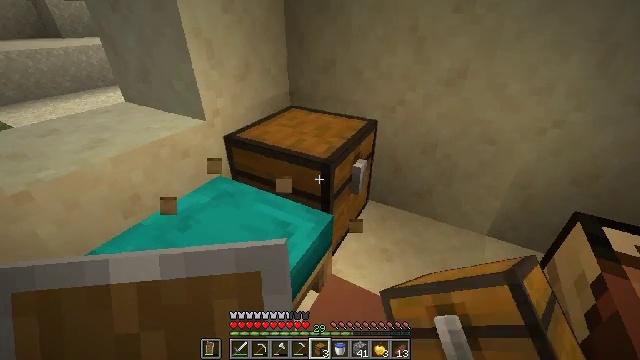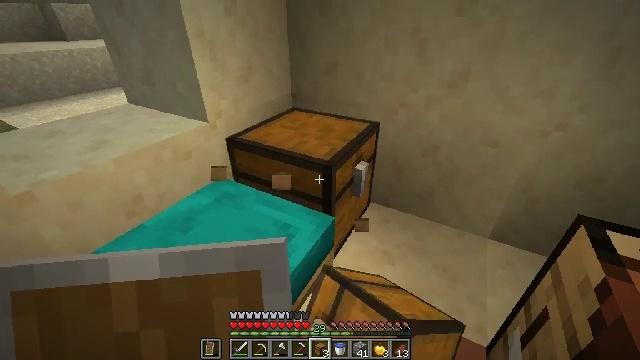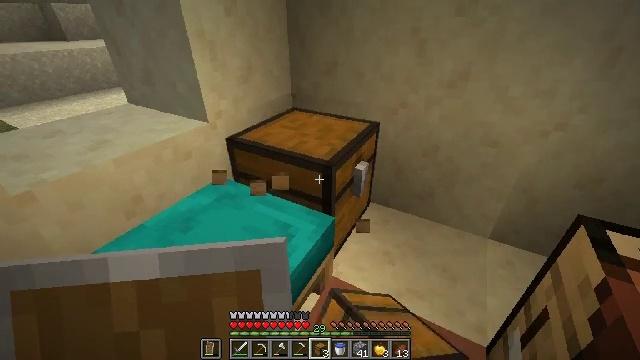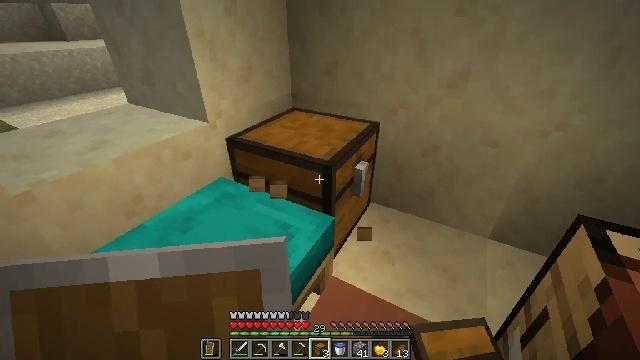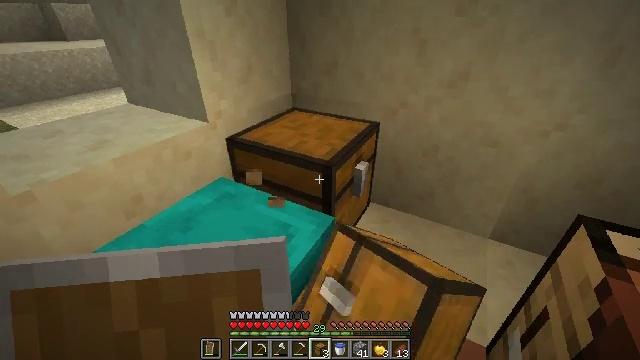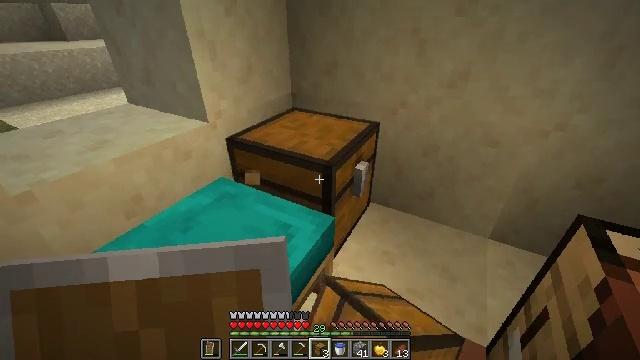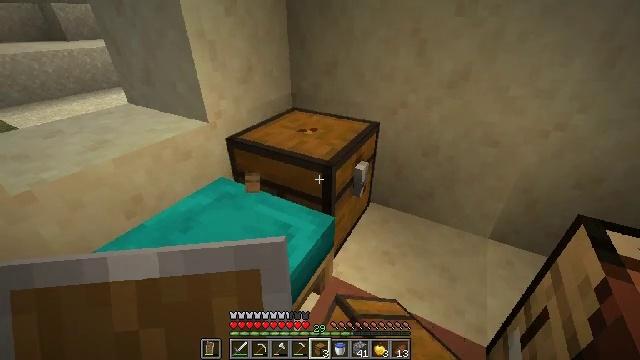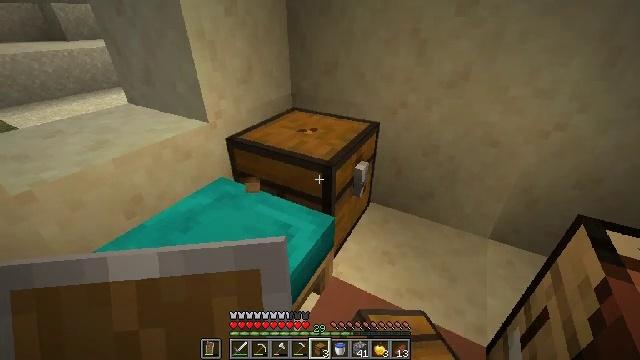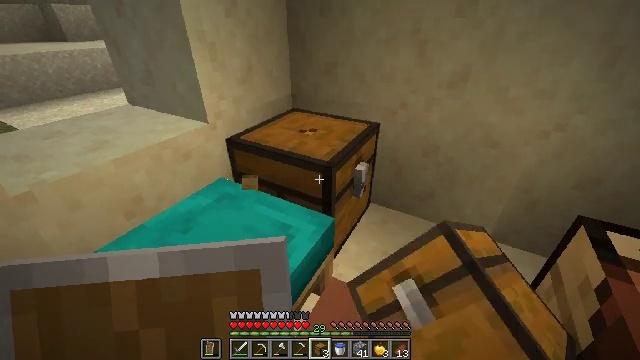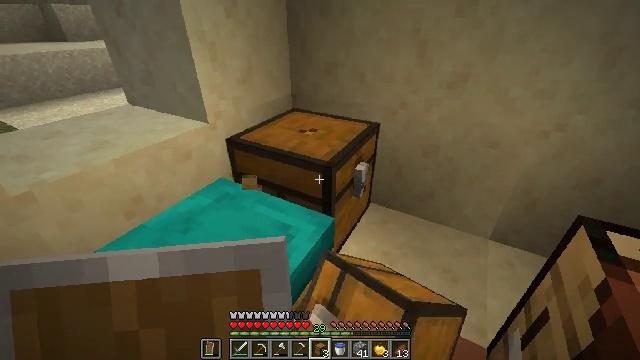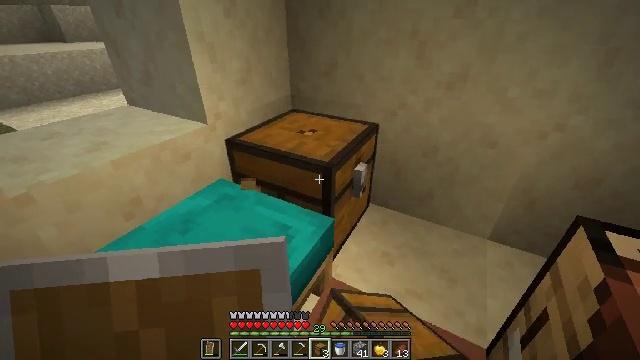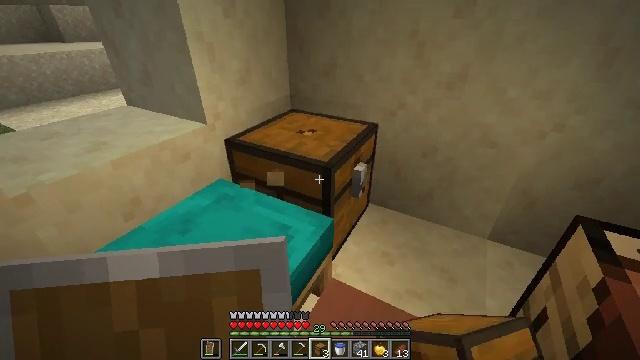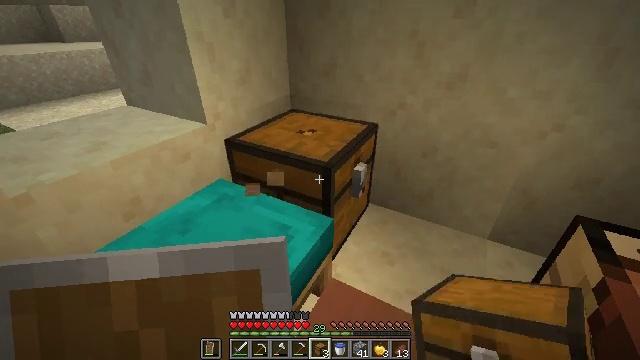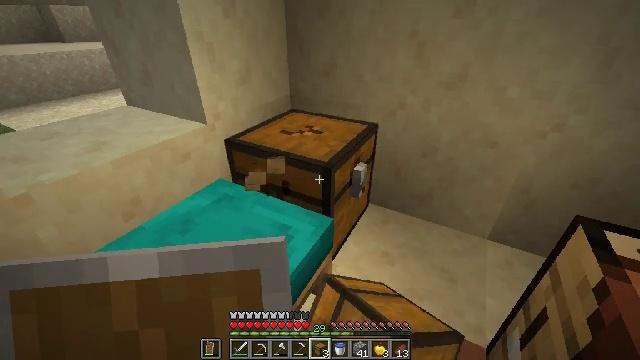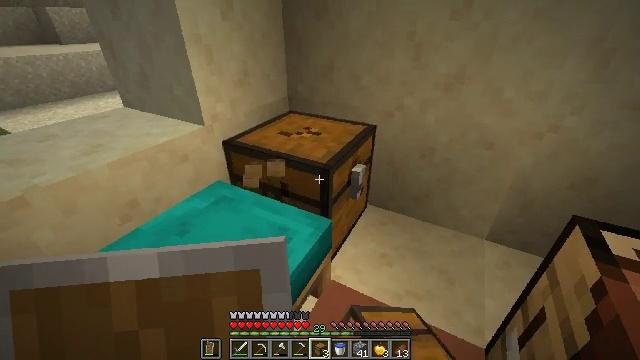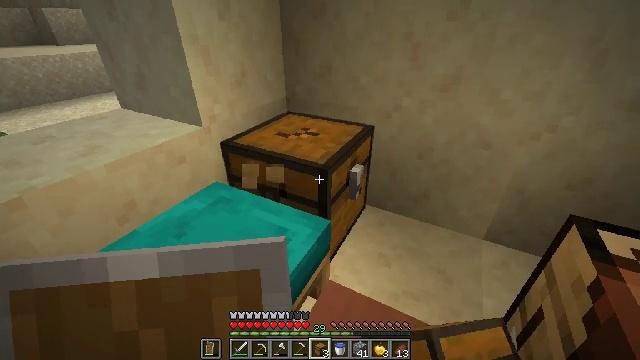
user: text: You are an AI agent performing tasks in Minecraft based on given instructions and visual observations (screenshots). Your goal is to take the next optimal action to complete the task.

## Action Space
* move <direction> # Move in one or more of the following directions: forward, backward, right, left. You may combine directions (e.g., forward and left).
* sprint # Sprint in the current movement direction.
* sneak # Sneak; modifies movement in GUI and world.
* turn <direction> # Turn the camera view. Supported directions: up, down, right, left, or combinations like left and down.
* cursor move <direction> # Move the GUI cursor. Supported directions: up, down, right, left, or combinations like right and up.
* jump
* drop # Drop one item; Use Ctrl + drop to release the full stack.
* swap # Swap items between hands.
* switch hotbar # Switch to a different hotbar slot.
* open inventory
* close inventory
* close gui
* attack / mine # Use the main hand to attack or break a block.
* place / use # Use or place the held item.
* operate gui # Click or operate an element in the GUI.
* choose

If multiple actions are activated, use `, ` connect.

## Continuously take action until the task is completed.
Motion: motion action
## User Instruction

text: Break the chest to retrieve items inside.
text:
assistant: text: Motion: attack / mine
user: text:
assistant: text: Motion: attack / mine
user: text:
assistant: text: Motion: attack / mine
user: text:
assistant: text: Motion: attack / mine
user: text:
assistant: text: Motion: attack / mine
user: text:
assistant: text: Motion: attack / mine
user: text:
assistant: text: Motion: attack / mine
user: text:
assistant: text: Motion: attack / mine
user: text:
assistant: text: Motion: attack / mine
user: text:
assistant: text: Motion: attack / mine
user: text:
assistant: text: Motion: attack / mine
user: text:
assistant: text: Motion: attack / mine
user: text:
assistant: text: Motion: attack / mine
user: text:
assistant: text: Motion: attack / mine
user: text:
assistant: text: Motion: attack / mine
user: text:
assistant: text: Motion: attack / mine
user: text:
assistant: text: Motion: attack / mine
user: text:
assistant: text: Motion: attack / mine
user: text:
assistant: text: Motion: attack / mine
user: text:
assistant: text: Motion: attack / mine
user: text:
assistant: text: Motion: attack / mine
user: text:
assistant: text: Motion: attack / mine
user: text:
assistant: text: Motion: attack / mine
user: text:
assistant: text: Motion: attack / mine
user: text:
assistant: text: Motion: attack / mine
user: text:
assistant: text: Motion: attack / mine
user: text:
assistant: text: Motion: attack / mine, switch to hotbar 2
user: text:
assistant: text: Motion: attack / mine, switch to hotbar 2
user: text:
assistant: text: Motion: attack / mine, switch to hotbar 2
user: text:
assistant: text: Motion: attack / mine